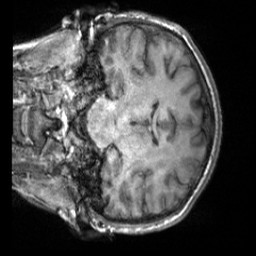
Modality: T1w
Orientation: coronal
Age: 36
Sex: female
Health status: healthy
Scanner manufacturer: siemens
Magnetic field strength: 3 T
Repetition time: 2 s
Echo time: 0.00232 s